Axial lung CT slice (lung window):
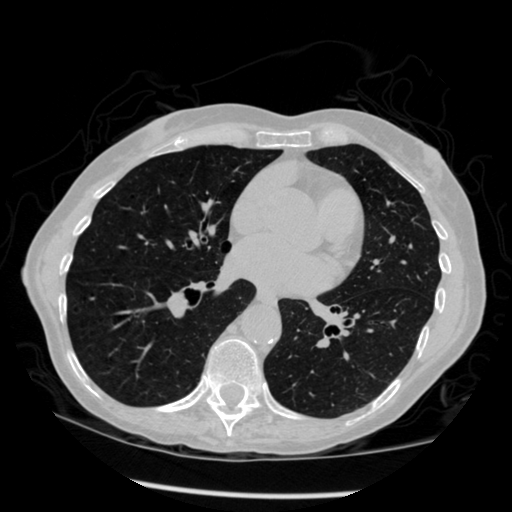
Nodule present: no